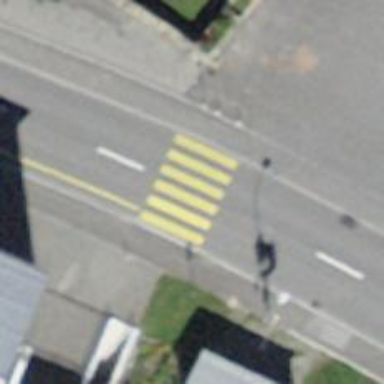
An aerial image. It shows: Uncontrolled road crossing with markings.